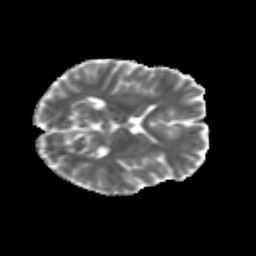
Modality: MD
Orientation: axial
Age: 25
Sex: female
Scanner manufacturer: siemens
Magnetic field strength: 3 T
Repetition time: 3.5 s
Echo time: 0.125 s